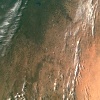
Label: land